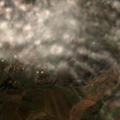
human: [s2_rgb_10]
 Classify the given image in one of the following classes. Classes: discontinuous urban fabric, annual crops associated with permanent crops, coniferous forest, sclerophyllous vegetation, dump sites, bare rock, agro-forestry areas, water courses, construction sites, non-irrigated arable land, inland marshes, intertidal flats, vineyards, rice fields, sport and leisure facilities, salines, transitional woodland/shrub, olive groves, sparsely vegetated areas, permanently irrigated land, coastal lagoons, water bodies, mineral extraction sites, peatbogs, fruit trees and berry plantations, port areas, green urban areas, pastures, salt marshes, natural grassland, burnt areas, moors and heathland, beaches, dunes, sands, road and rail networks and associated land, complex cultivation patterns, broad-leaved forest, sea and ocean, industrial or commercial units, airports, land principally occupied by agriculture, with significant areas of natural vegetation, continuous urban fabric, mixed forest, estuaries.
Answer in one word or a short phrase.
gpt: discontinuous urban fabric, non-irrigated arable land, pastures, complex cultivation patterns, land principally occupied by agriculture, with significant areas of natural vegetation, broad-leaved forest, natural grassland